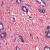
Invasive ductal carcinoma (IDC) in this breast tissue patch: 1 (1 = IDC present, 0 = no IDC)